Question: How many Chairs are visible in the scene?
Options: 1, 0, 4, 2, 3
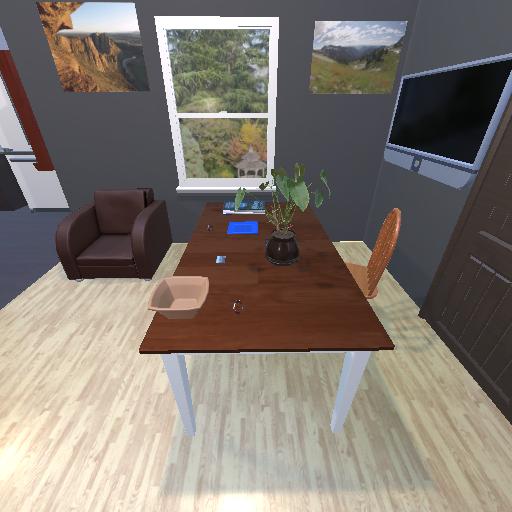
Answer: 1